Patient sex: M
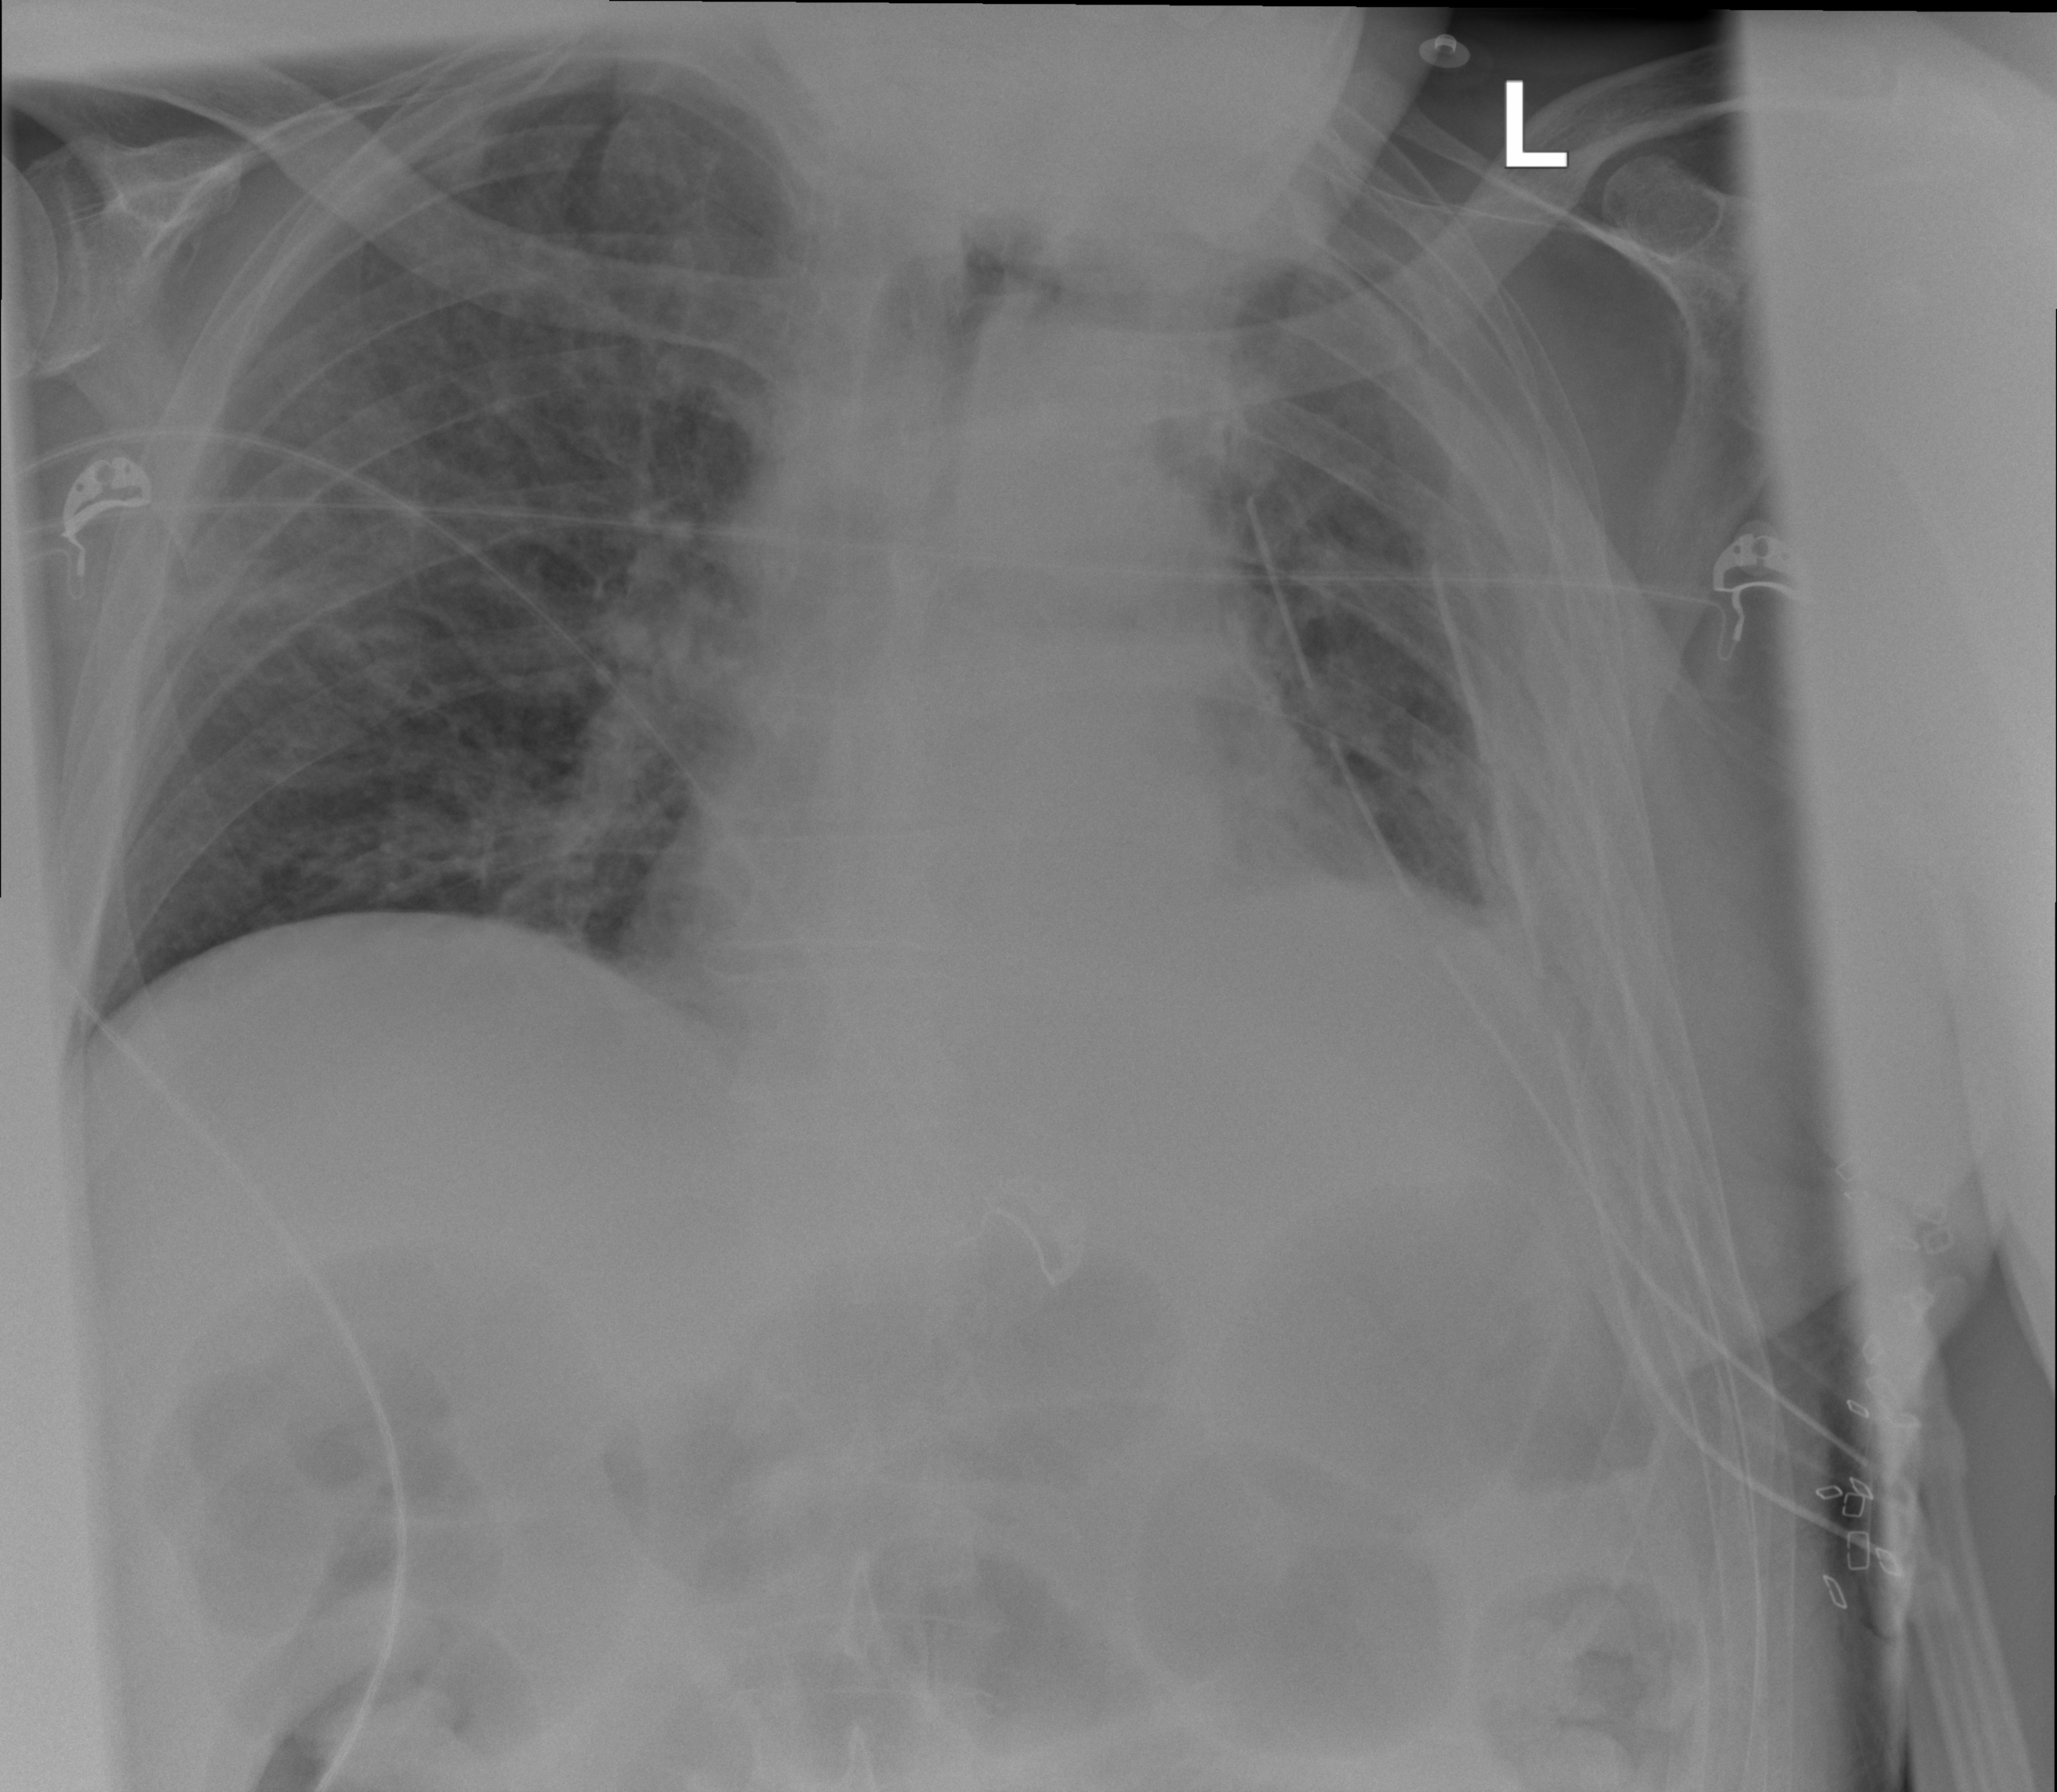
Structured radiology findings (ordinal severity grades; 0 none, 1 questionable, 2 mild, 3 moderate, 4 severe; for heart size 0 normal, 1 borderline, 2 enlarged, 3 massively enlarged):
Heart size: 1
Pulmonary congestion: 2
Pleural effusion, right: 1
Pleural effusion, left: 3
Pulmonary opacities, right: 2
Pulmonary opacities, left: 2
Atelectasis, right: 2
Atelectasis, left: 3